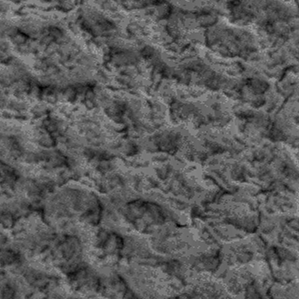
Label: frost